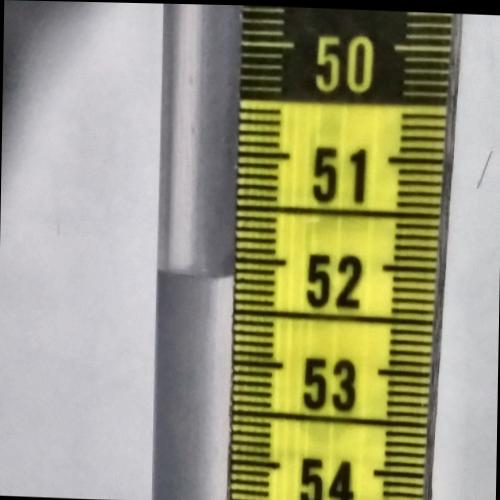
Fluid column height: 52.2 cm